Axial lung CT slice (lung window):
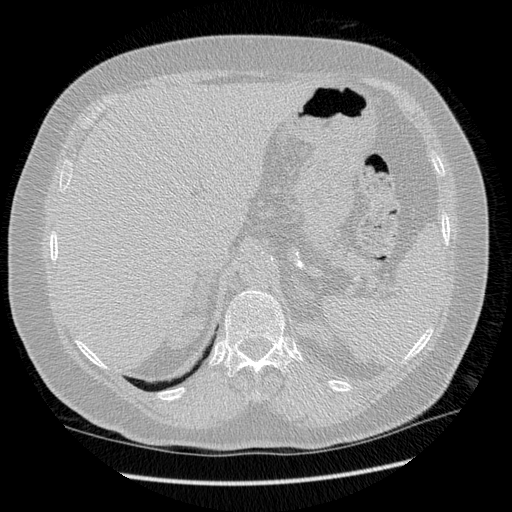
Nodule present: no